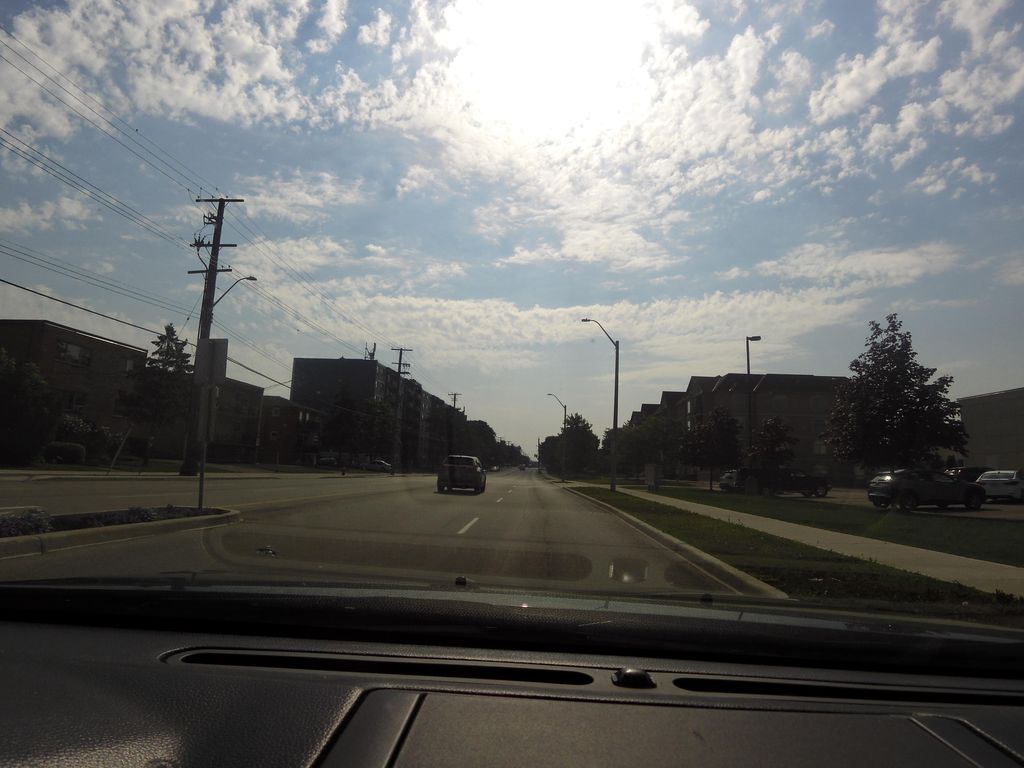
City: hamilton